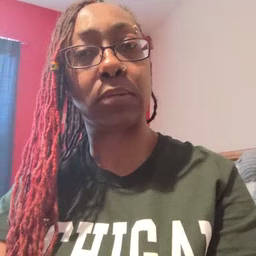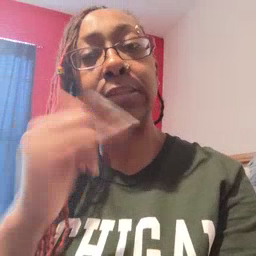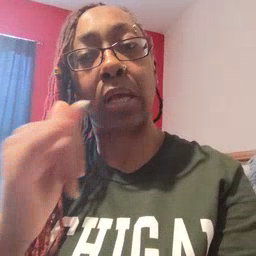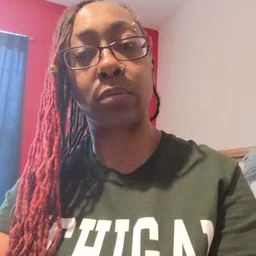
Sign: yellow